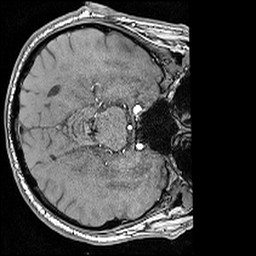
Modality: angio
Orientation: axial
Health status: ill
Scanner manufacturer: siemens
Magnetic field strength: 3 T
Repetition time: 0.023 s
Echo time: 0.00418 s